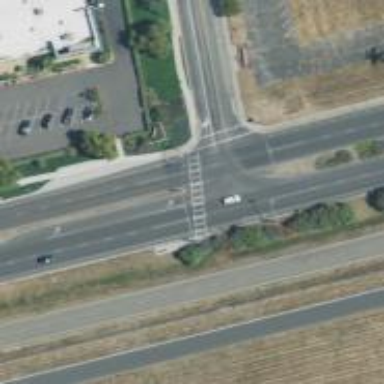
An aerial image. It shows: Marked crossing on footway.